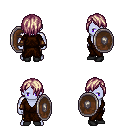
a pixel art fantasy rpg character, male body template, dark elf, purple skin, brown robe, gold greaves, white blonde bangs hairstyle, cloth bracers, black shoes, shield, four views (front, back, left, right), 2x2 character sprite sheet, small pixel art, hard edges, no anti-aliasing